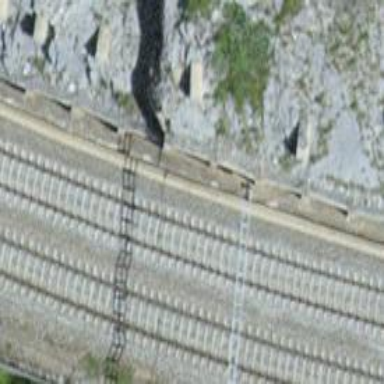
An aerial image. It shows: Railway track with contact lines for electrification.